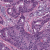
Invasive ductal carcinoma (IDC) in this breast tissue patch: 1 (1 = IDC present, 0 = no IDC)